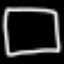
Label: square